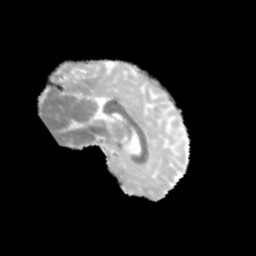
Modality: MD
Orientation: sagittal
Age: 11
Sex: male
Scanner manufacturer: siemens
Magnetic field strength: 3 T
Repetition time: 3.8 s
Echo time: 0.07 s